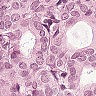
Metastatic tissue present: yes